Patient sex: M
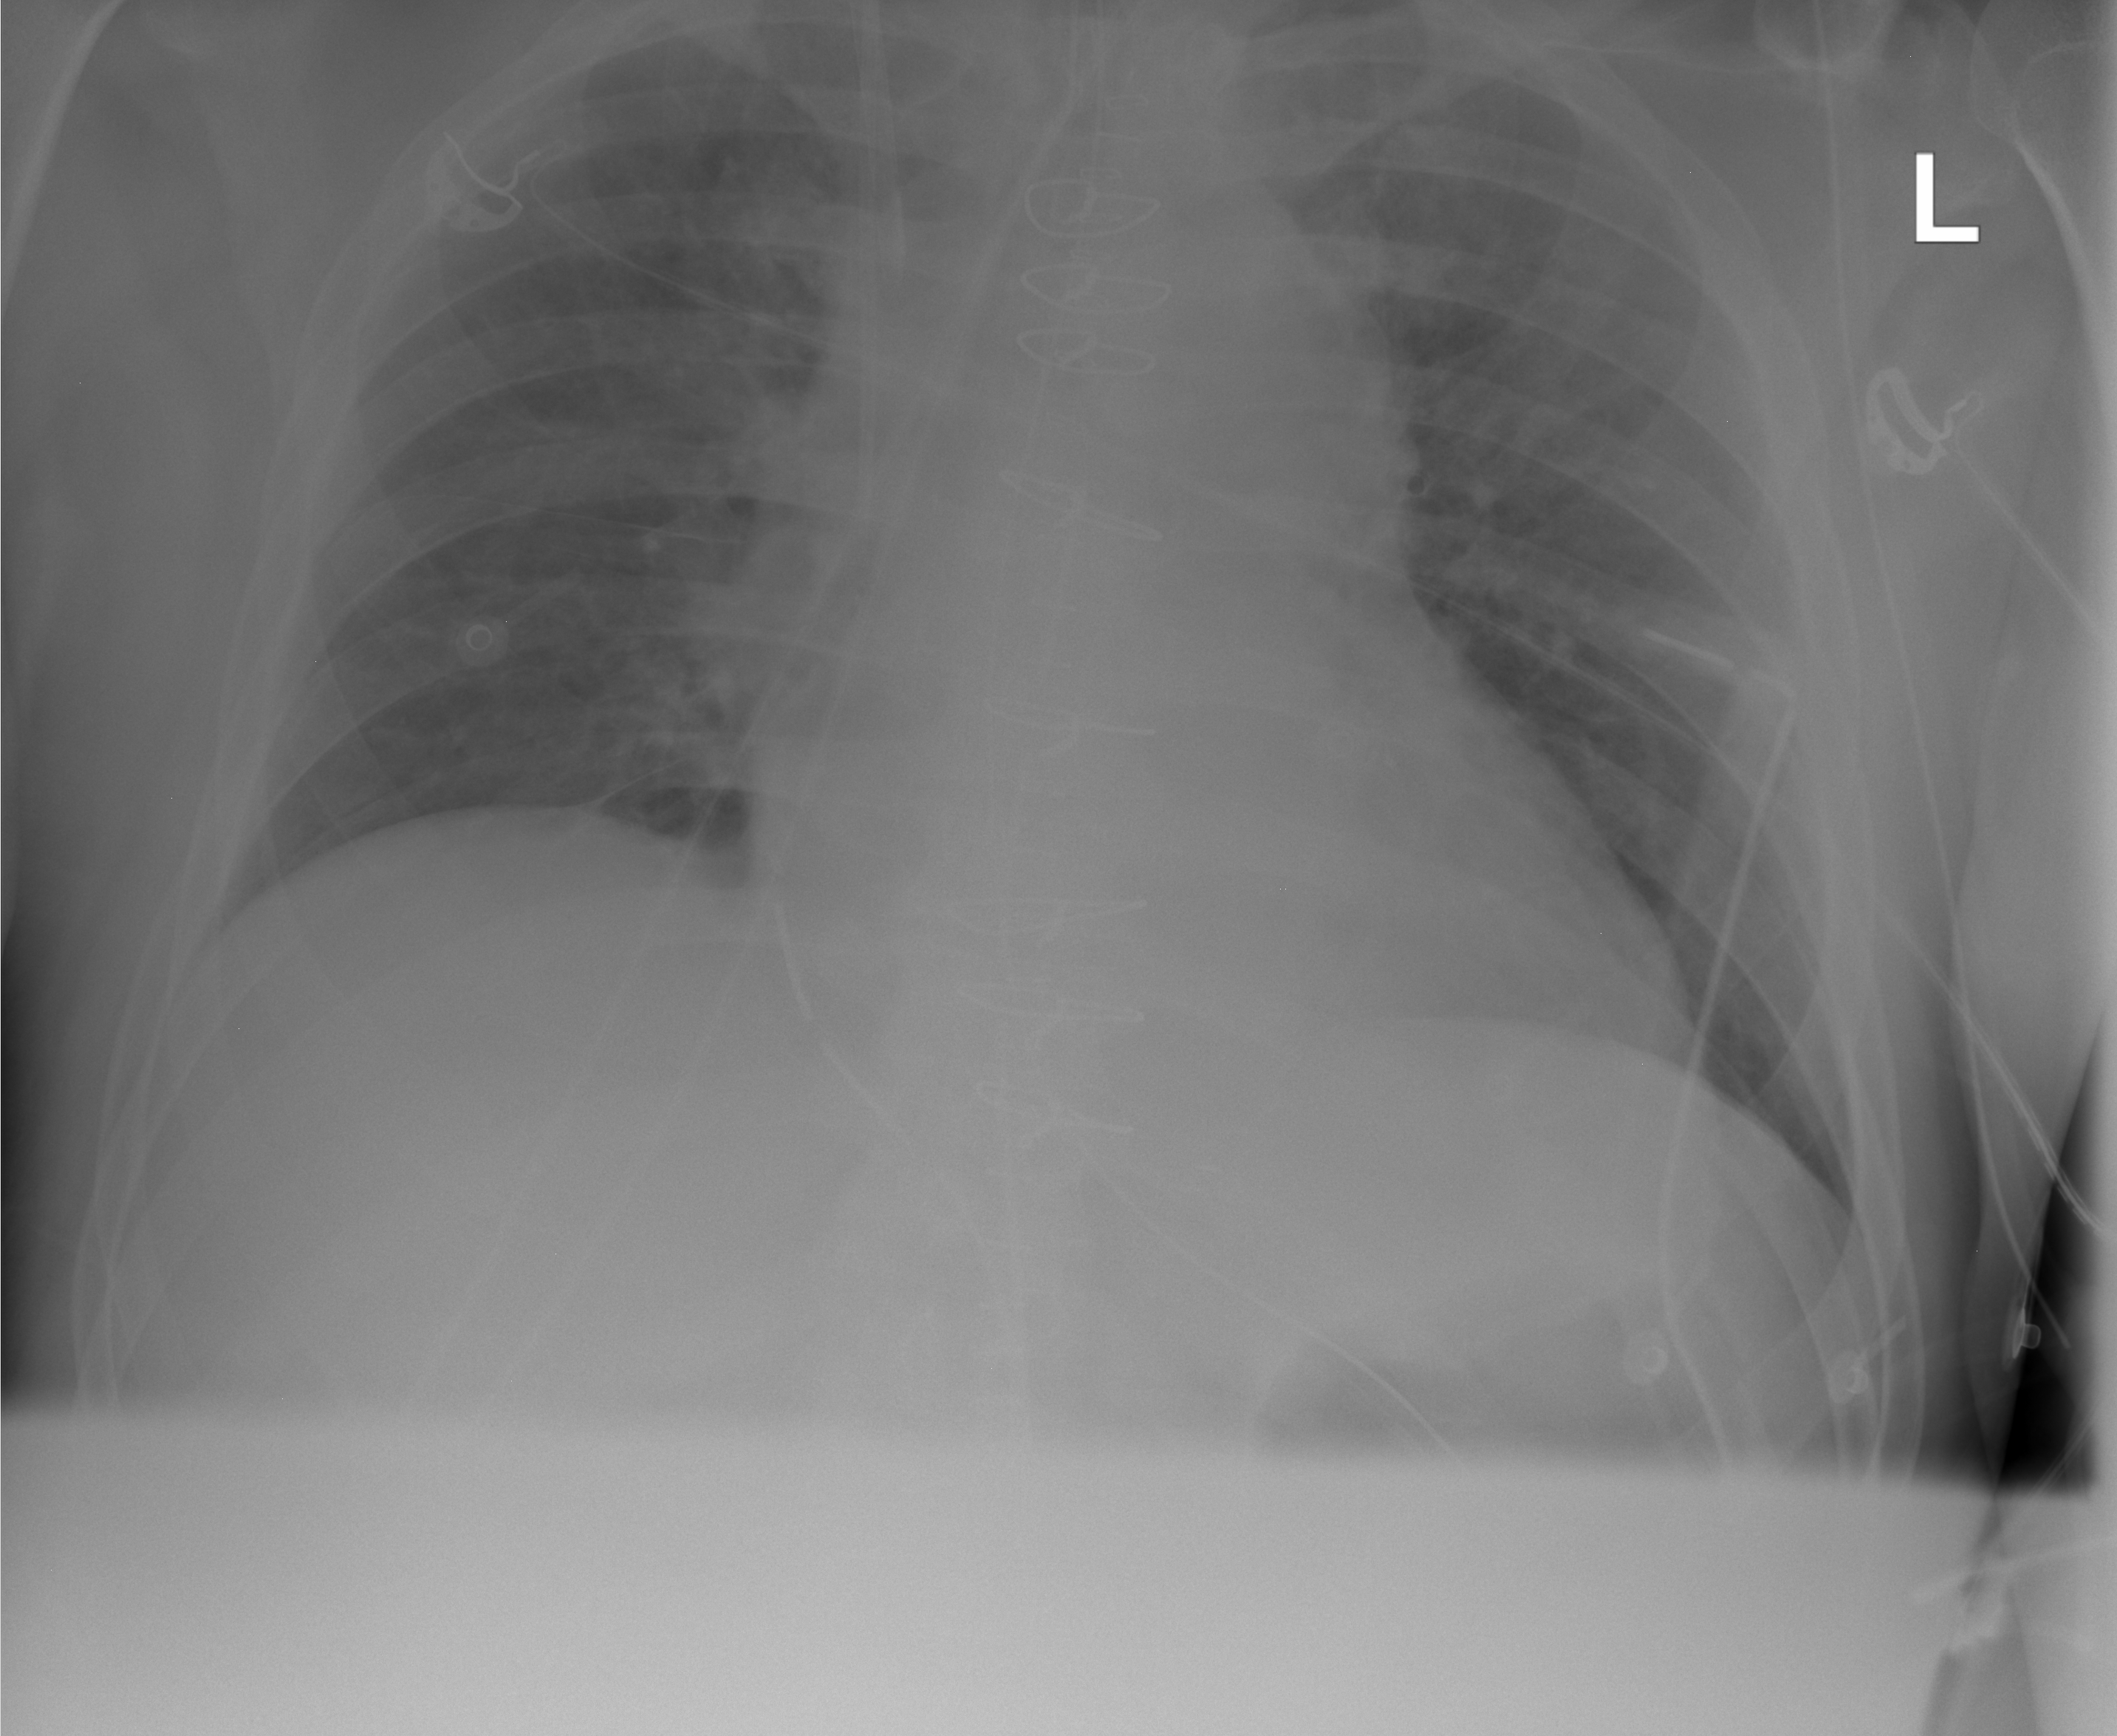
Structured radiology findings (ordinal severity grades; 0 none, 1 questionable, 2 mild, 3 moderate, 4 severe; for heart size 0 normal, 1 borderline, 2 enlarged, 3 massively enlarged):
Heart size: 0
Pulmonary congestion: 2
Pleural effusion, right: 0
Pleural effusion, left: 0
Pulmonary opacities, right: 0
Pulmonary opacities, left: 0
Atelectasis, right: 0
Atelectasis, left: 0